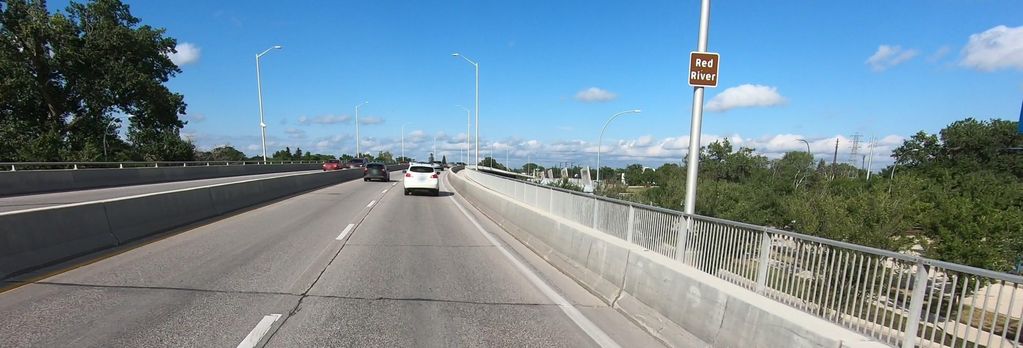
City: winnipeg